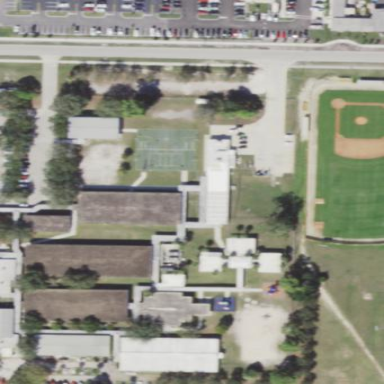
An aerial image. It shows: School.